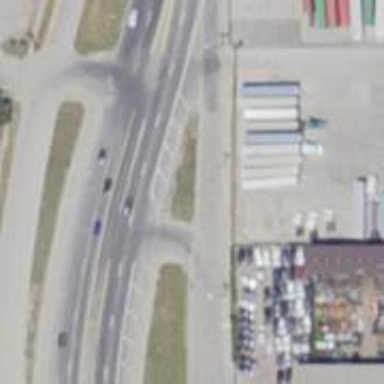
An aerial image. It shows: Secondary link road.